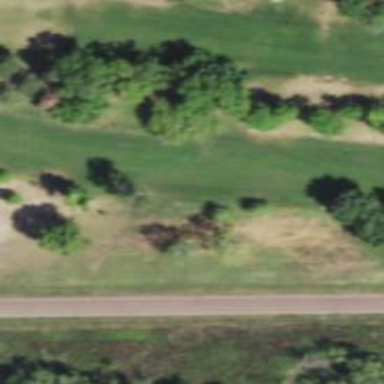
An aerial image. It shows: View of golf hole.